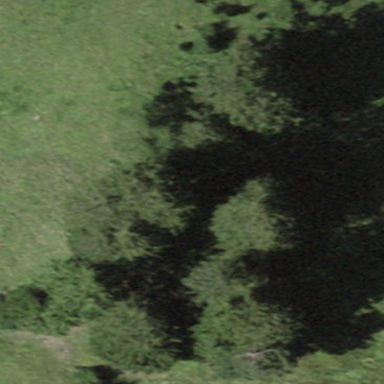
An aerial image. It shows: Forest with mixture of leaf types and cycles.